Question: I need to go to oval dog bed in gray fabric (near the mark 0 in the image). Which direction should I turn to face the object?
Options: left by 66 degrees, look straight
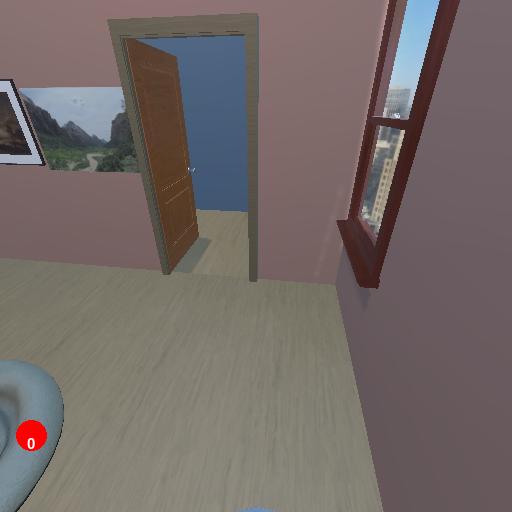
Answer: left by 66 degrees